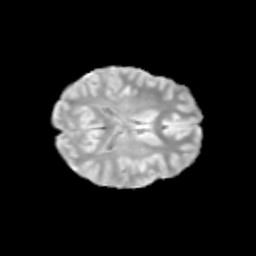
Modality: T2w
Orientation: axial
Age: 11
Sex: female
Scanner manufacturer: siemens
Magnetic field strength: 3 T
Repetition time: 3.8 s
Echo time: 0.07 s